Field crop: tomato
Growth stage: 1
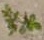
Species: portulaca